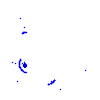
Particle: proton